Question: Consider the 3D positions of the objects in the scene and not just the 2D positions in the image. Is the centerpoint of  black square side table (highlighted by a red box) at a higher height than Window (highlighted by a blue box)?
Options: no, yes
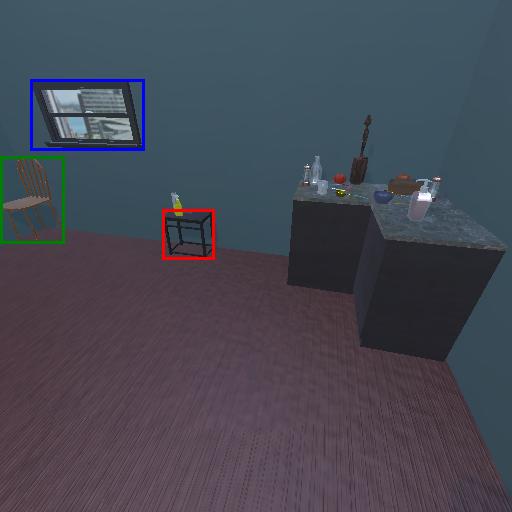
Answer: no